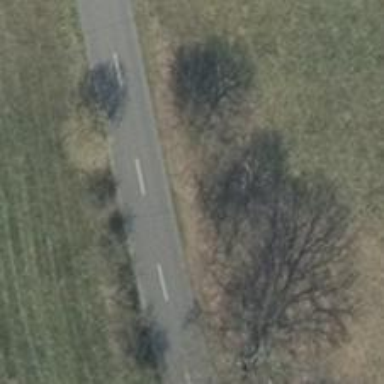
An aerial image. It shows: Unclassified road.